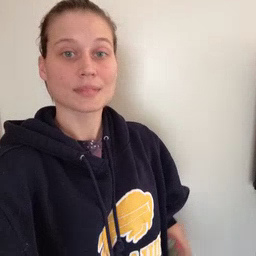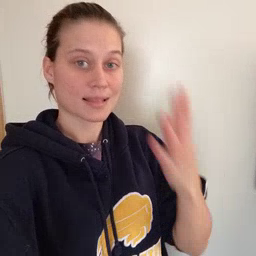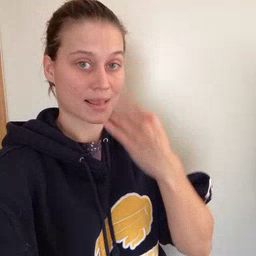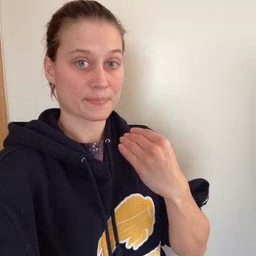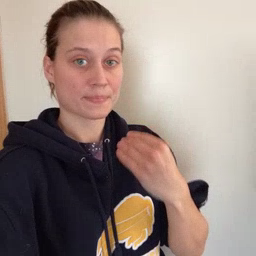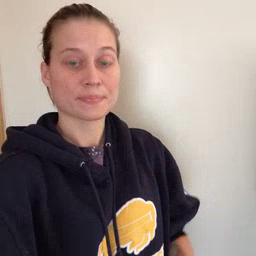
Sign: nap